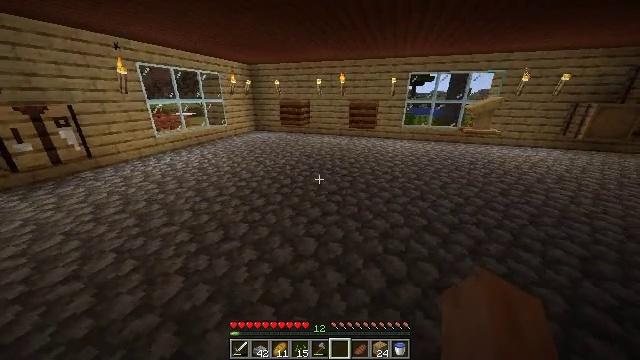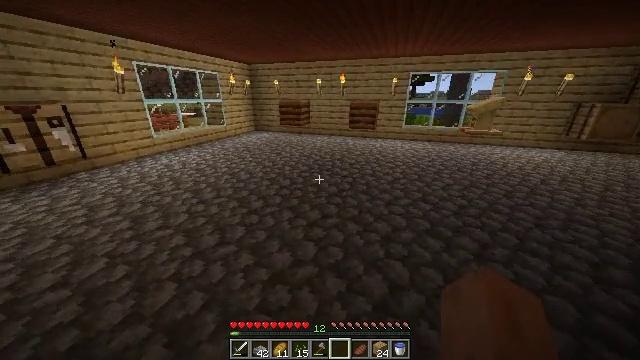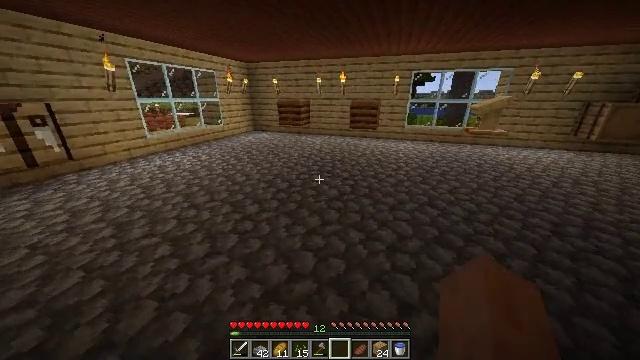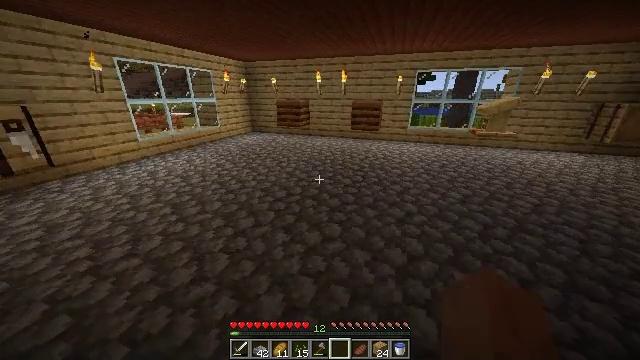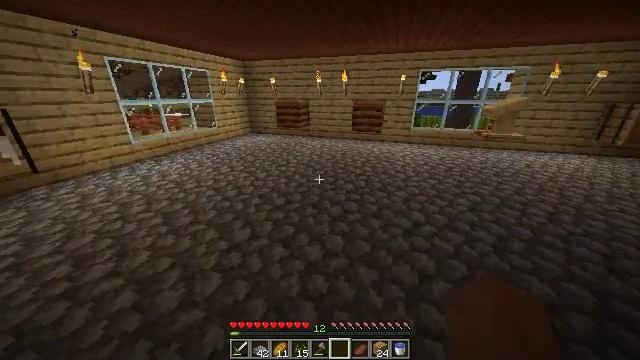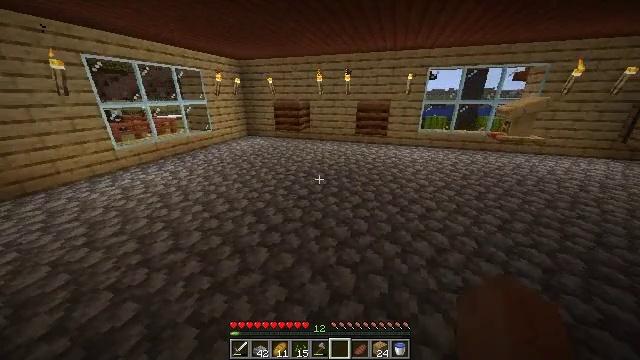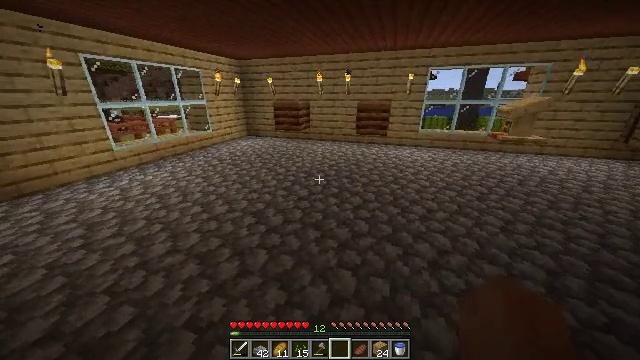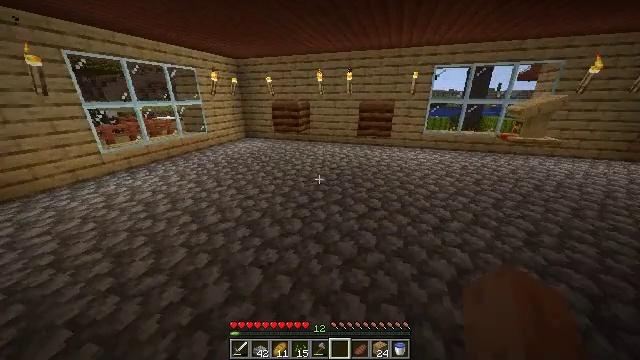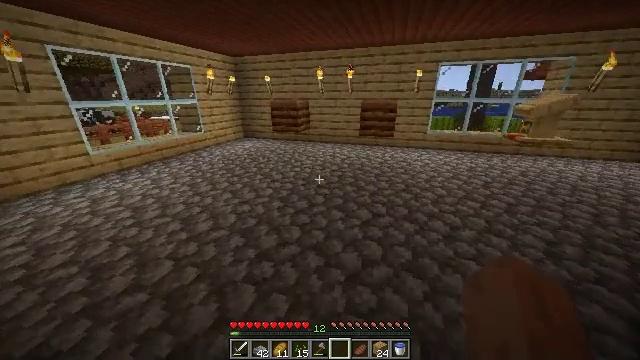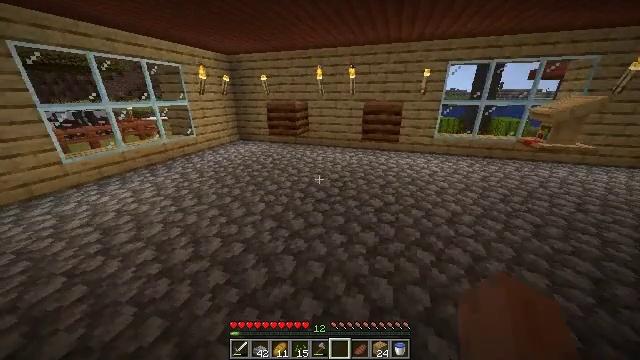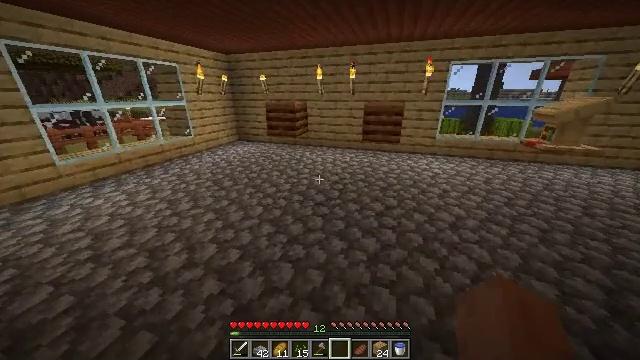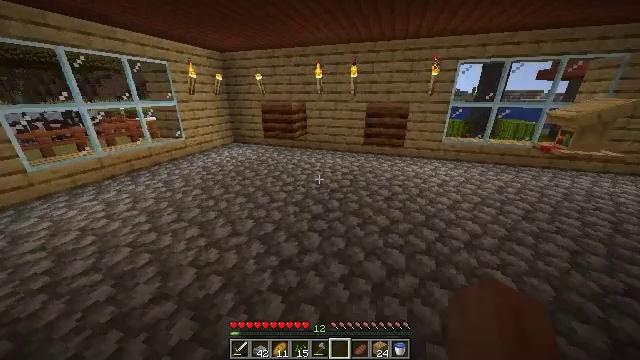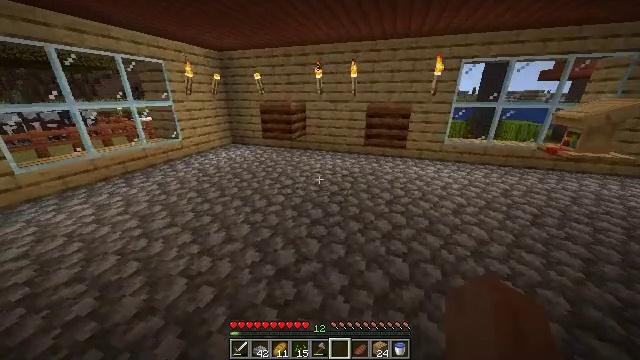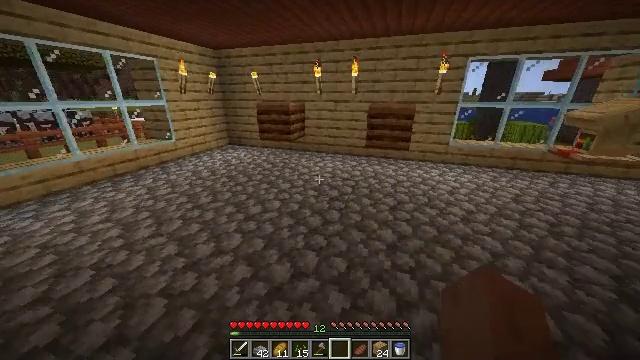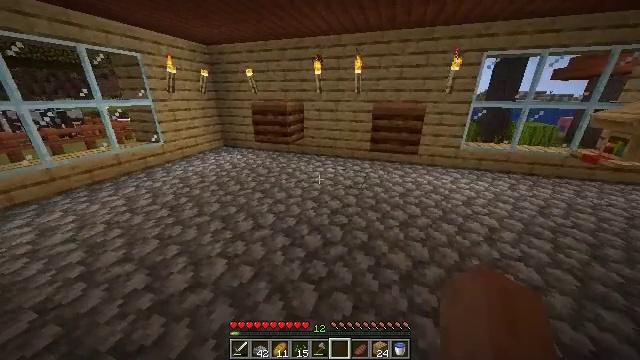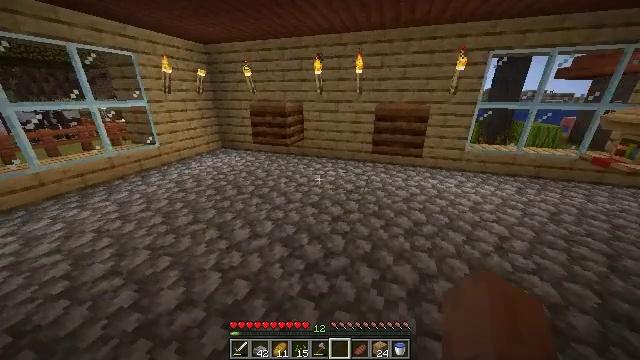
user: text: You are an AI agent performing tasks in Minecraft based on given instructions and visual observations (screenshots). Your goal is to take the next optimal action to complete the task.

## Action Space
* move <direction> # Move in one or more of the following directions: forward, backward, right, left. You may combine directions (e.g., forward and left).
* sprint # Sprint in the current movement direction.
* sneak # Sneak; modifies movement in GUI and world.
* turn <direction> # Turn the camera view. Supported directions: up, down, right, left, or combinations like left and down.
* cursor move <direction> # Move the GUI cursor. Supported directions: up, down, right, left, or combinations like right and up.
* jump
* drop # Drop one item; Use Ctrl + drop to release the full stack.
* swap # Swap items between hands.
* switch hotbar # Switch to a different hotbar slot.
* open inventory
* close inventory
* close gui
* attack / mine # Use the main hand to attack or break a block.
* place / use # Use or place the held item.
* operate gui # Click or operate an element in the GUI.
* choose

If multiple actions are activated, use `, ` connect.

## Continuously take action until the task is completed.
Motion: motion action
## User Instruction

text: Demolish the cobblestone slab for reuse.
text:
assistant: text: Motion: move forward, sprint
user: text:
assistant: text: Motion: move forward, sprint
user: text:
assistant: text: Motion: move forward, sprint
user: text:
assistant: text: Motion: move forward, sprint
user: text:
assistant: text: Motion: move forward, sprint
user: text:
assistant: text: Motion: move forward, sprint
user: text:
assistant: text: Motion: move forward, sprint
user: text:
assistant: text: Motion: move forward, sprint
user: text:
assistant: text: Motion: move forward, sprint
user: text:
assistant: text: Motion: move forward, sprint
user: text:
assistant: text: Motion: move forward, sprint
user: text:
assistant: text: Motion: move forward, sprint
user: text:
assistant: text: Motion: move forward, sprint
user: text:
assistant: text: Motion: move forward, sprint
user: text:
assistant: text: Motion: move forward, sprint
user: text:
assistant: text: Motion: move forward, sprint
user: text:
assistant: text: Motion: move forward, sprint
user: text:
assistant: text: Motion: move forward, sprint
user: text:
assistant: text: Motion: move forward, sprint
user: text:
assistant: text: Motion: no_op
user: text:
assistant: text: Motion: no_op
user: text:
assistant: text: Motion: no_op
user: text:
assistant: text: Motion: no_op
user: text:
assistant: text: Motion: no_op
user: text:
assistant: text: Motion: no_op
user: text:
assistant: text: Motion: turn left
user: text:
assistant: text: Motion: turn left
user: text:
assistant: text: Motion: turn left
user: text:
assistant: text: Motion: turn left
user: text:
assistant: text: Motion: turn left